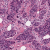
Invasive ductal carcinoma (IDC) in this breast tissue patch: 0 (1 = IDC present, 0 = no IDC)